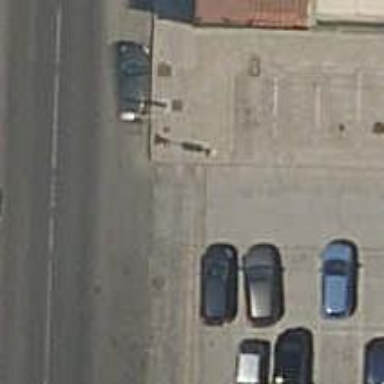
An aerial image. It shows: Road serving as parking aisle.